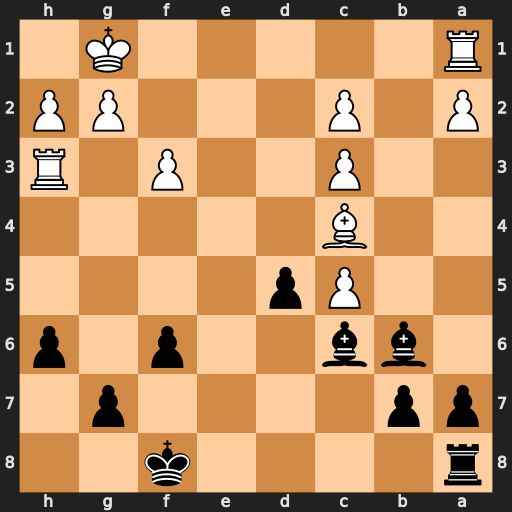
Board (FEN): r4k2/pp4p1/1bb2p1p/2Pp4/2B5/2P2P1R/P1P3PP/R5K1
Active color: b
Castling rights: -
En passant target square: -
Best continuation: Bxc5+ Kf1 dxc4